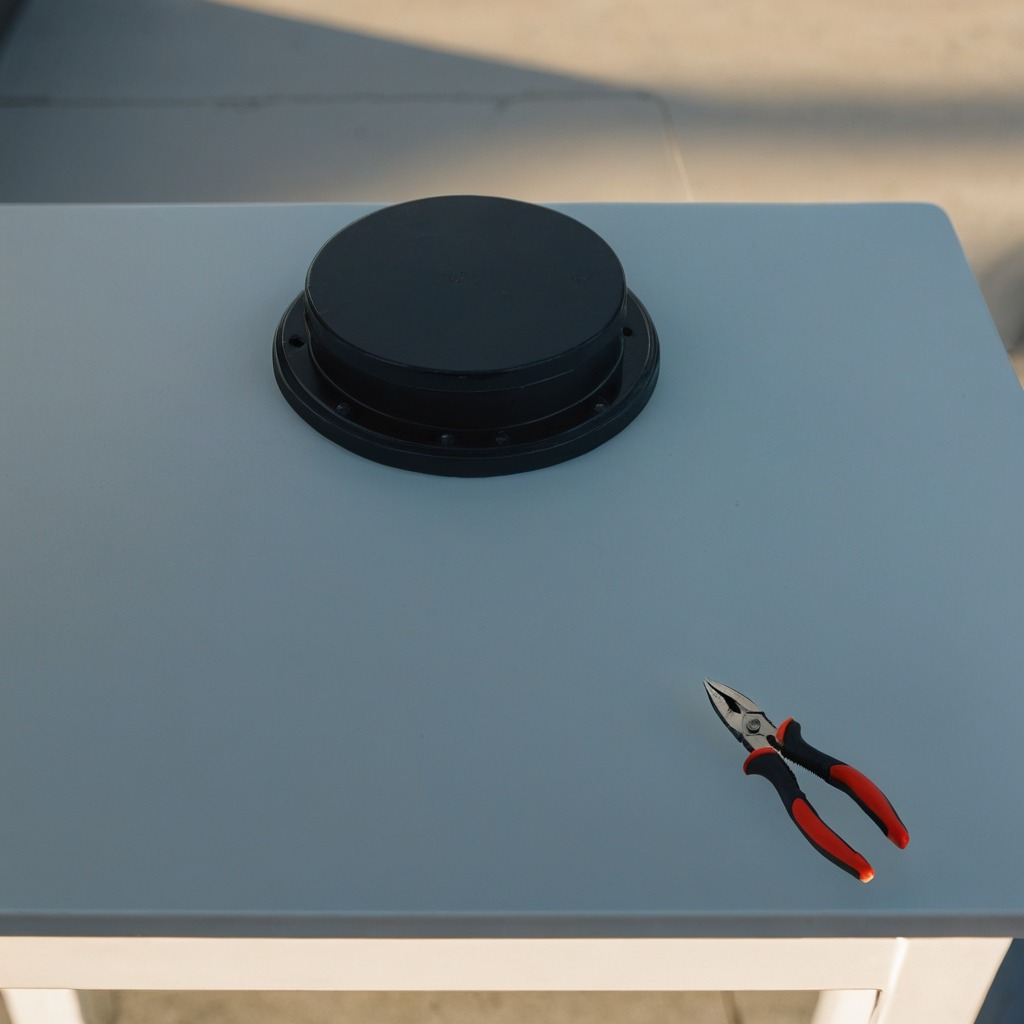
A plier is lying on the textured surface of the table.